Field crop: maize
Growth stage: 1
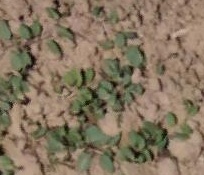
Species: convolvulus